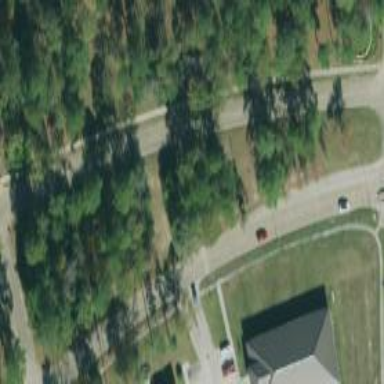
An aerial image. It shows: Island traffic calming feature within forested area.